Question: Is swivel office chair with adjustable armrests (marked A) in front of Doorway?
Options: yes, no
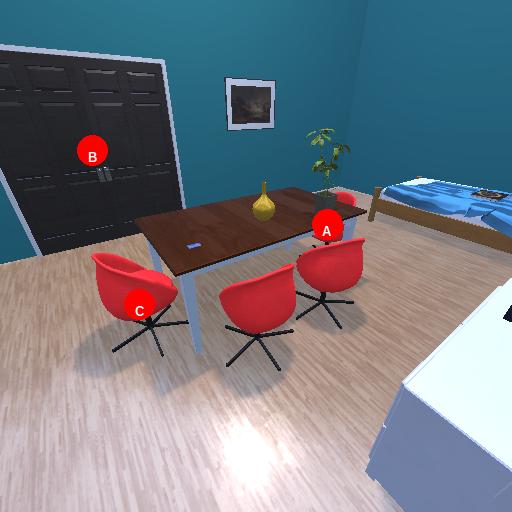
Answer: yes